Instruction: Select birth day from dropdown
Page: traveler
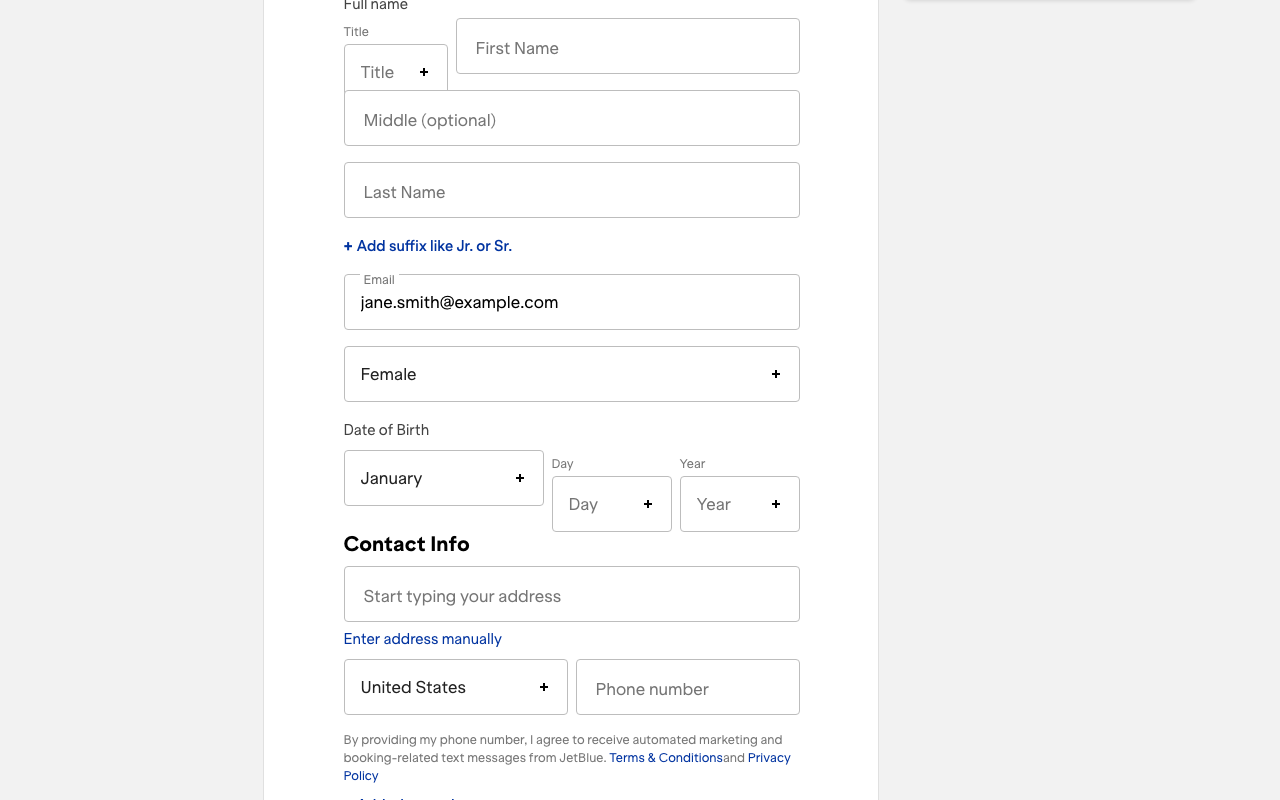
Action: click